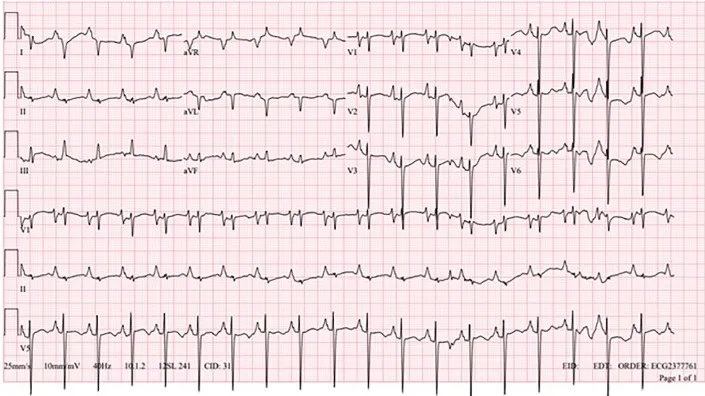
Baseline EKG.
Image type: electrography (ekg)